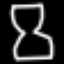
Label: hourglass